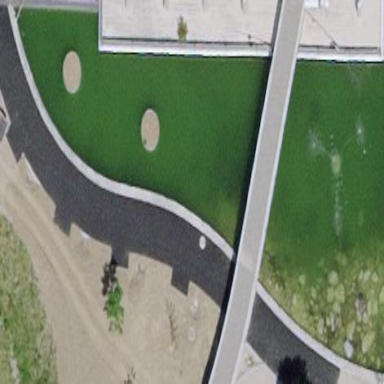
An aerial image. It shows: Pond surrounded by natural water.